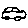
Label: car